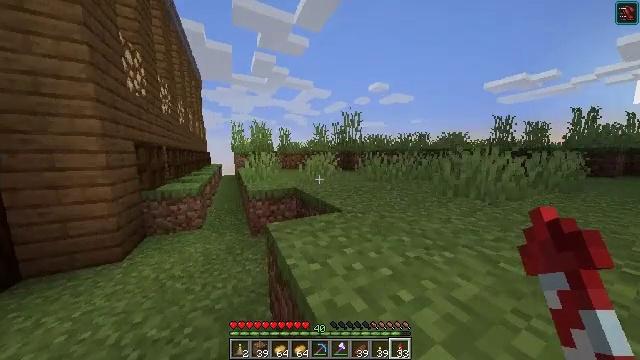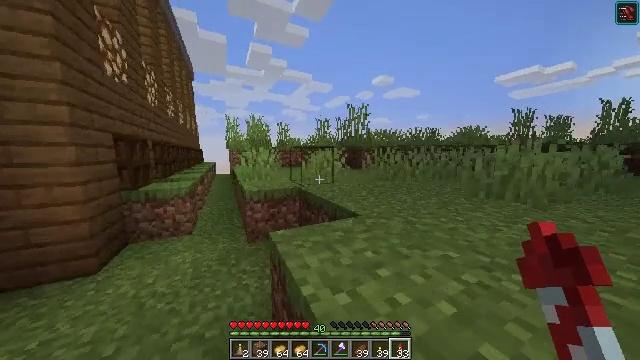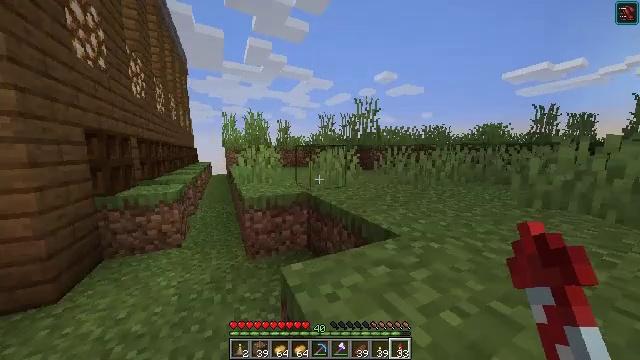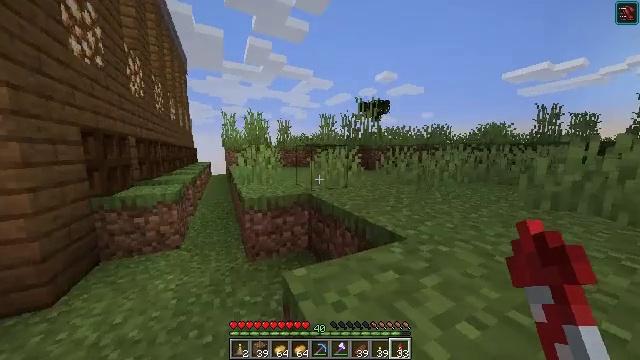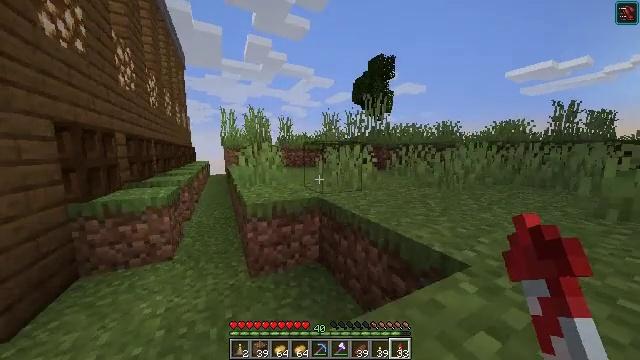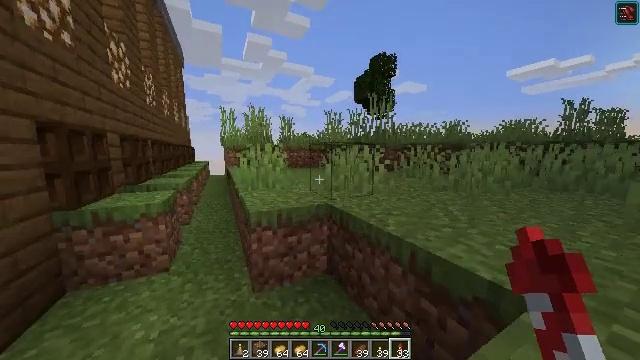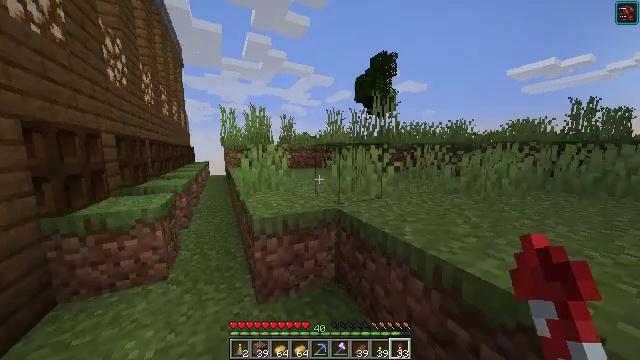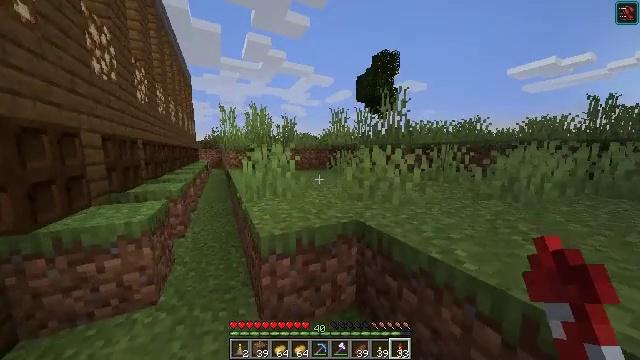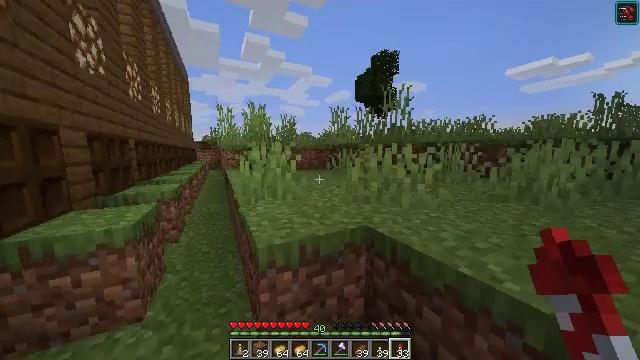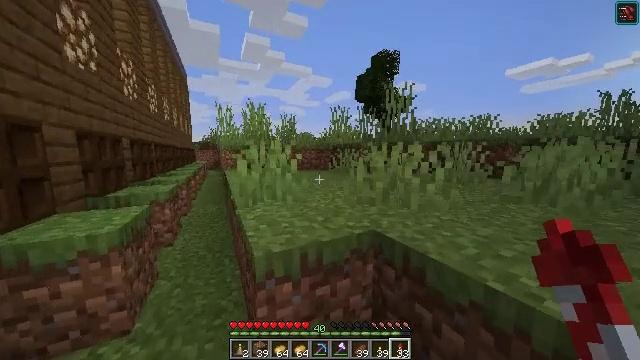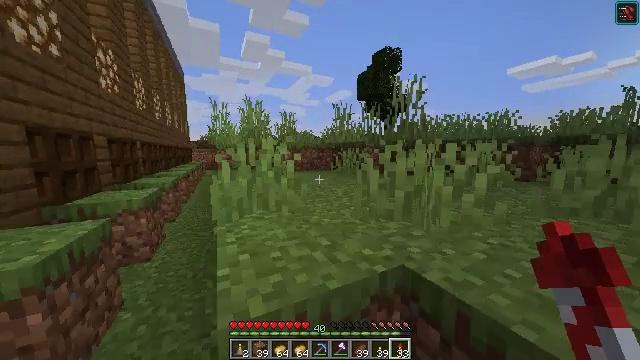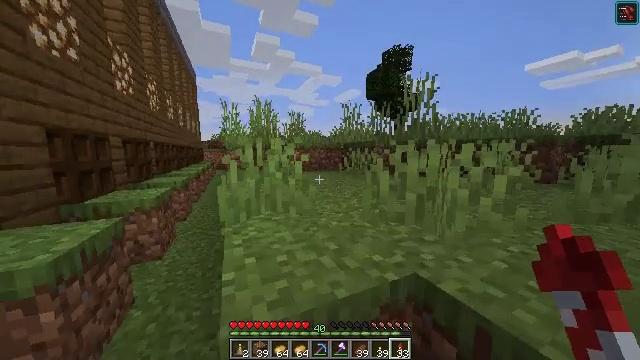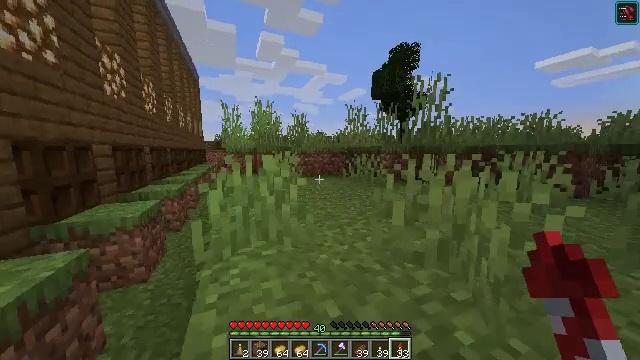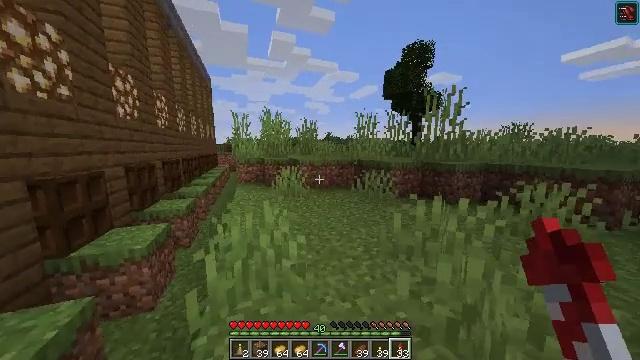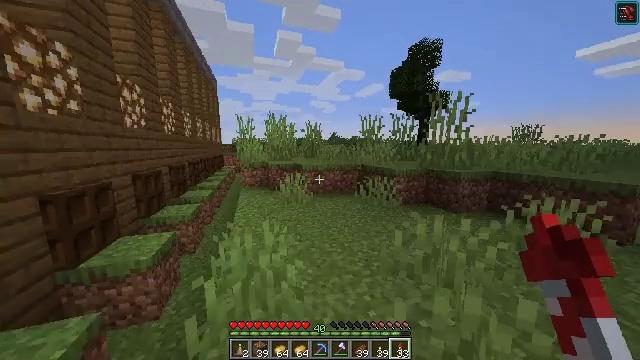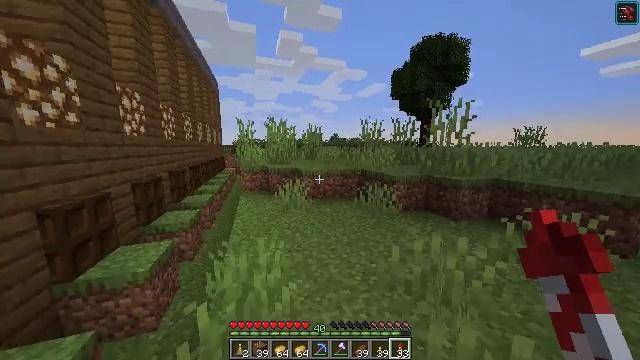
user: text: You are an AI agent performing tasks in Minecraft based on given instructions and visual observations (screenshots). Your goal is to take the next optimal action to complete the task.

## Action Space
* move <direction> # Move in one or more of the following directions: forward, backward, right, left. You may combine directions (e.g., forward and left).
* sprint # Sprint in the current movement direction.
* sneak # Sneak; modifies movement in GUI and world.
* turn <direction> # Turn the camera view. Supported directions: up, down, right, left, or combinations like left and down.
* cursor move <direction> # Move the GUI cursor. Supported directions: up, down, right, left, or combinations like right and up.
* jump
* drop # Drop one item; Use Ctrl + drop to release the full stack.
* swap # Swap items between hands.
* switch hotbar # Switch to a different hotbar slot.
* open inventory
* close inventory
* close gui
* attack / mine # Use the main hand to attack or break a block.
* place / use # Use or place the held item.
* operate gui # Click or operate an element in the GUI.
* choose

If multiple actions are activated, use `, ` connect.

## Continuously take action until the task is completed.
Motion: motion action
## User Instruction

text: Drop a potato.
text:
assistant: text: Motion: move forward
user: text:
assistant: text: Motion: move forward
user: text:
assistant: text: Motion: move forward
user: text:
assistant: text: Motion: move forward
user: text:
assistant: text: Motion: move forward
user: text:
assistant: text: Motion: move forward
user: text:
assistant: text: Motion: move forward
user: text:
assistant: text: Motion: move forward
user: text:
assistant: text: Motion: move forward
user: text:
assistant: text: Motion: move forward
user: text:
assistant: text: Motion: move forward, turn left
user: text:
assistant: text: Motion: move forward, turn left, jump
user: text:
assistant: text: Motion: move forward, turn left, jump
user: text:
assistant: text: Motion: move forward, turn left, jump
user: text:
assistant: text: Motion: move forward, jump
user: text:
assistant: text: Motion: move forward, jump
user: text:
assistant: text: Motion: move forward
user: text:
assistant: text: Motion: move forward
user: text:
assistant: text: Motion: move forward, turn left
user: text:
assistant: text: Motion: move forward, turn left
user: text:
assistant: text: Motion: turn left
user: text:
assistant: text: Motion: turn left
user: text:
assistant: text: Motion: turn left
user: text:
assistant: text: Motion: move forward
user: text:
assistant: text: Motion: move forward
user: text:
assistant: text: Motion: move forward
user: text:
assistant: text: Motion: no_op
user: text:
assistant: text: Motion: no_op
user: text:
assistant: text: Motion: move forward
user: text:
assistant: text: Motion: move forward